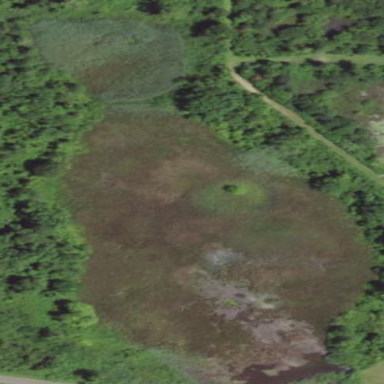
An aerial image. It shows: Beautiful wet meadow natural wetland.